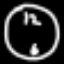
Label: clock